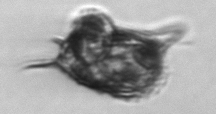
Label: Amylax